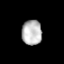
Tissue: lung
Cell type: Epithelial cells
Senescence score: 0.2114
Nuclear area (px): 486
Mean DAPI intensity: 188.146